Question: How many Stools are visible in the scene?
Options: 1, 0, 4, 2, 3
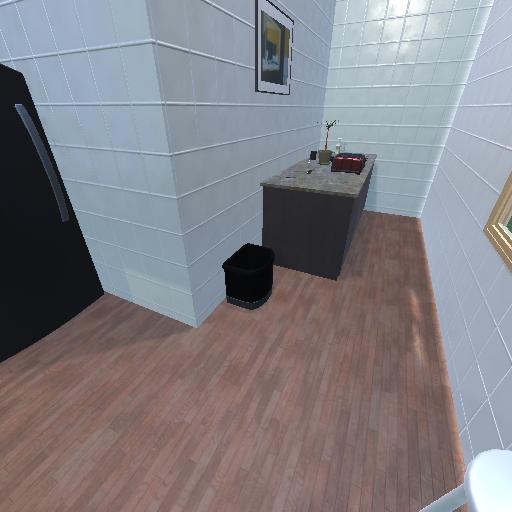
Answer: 1